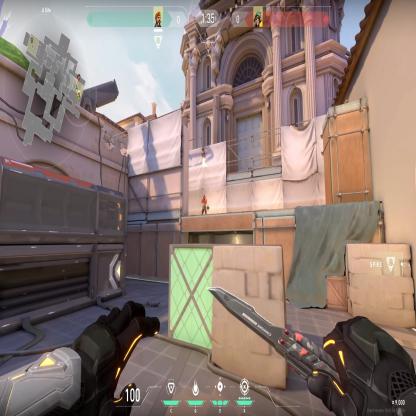
Label: enemy